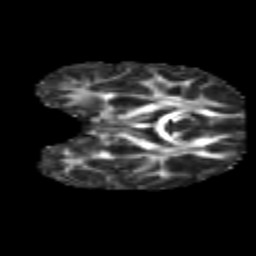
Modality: FA
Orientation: coronal
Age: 8
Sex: female
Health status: healthy